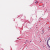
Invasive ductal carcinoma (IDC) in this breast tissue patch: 0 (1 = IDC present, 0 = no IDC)